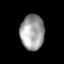
Tissue: lung
Cell type: Others
Senescence score: 0.2277
Nuclear area (px): 824
Mean DAPI intensity: 159.96